Field crop: maize
Growth stage: 2
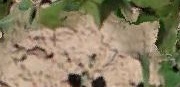
Species: maize